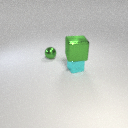
large green metal cube above small cyan metal cube